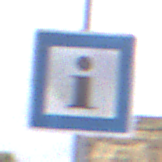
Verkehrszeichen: Informationsstelle
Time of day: MorningAfternoon
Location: Outdoor (Urban)
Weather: PartlyCloudy
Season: NotSpecified
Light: Natural